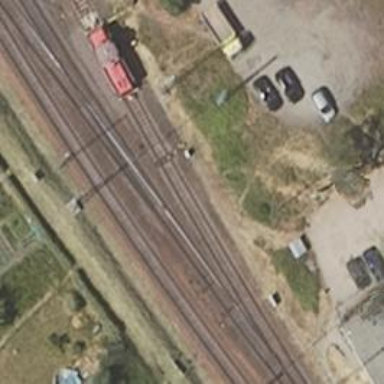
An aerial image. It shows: Wedge used for railway derailment.